Question: After setting the new themes, AChartEngine no longer respects the default background coming from the themes. I made several attempts to resolve this without success. What do I need to do?
Settings from 'styles.xml':
'''
res/values/styles.xml: <style name="AppTheme" parent="android:Theme.Holo.Light" />
res/values-v11/styles.xml: <style name="AppTheme" parent="android:Theme.Light" />
'''
Part of the Manifest:
'''
<application
...
android:theme="@style/AppTheme" >
'''
Example code:
'''
XYMultipleSeriesDataset dataset = new XYMultipleSeriesDataset();
dataset.addSeries(timeSeries);
XYMultipleSeriesRenderer renderer = new XYMultipleSeriesRenderer();
renderer.setAxesColor(Color.GRAY);
renderer.setAxisTitleTextSize(16);
renderer.setChartTitle(label);
renderer.setChartTitleTextSize(20);
renderer.setGridColor(Color.GRAY);
renderer.setLabelsColor(Color.LTGRAY);
renderer.setLabelsTextSize(15);
renderer.setLegendTextSize(15);
renderer.setMargins(new int[] {
20, 30, 15, 0
});
renderer.setPointSize((float) 5.0);
renderer.setShowGrid(true);
renderer.setXLabels(10);
renderer.setXTitle(getString(R.string.txt_datum));
renderer.setYLabels(10);
renderer.setYTitle(MyPreferenceActivity.getWaehrung());
renderer.setZoomButtonsVisible(true);
int[] colors = new int[] {
Color.RED
};
PointStyle[] pointStyles = new PointStyle[] {
PointStyle.POINT
};
for (int i = 0; i < colors.length; i++) {
XYSeriesRenderer tempRenderer = new XYSeriesRenderer();
tempRenderer.setColor(colors[i]);
tempRenderer.setPointStyle(pointStyles[i]);
renderer.addSeriesRenderer(tempRenderer);
}
GraphicalView graphicalView = ChartFactory.getTimeChartView(this,
dataset, renderer, null);
layout.addView(graphicalView, new LayoutParams(LayoutParams.FILL_PARENT,
LayoutParams.FILL_PARENT));
'''
Resulting image. Where does the incorrect black background come from?

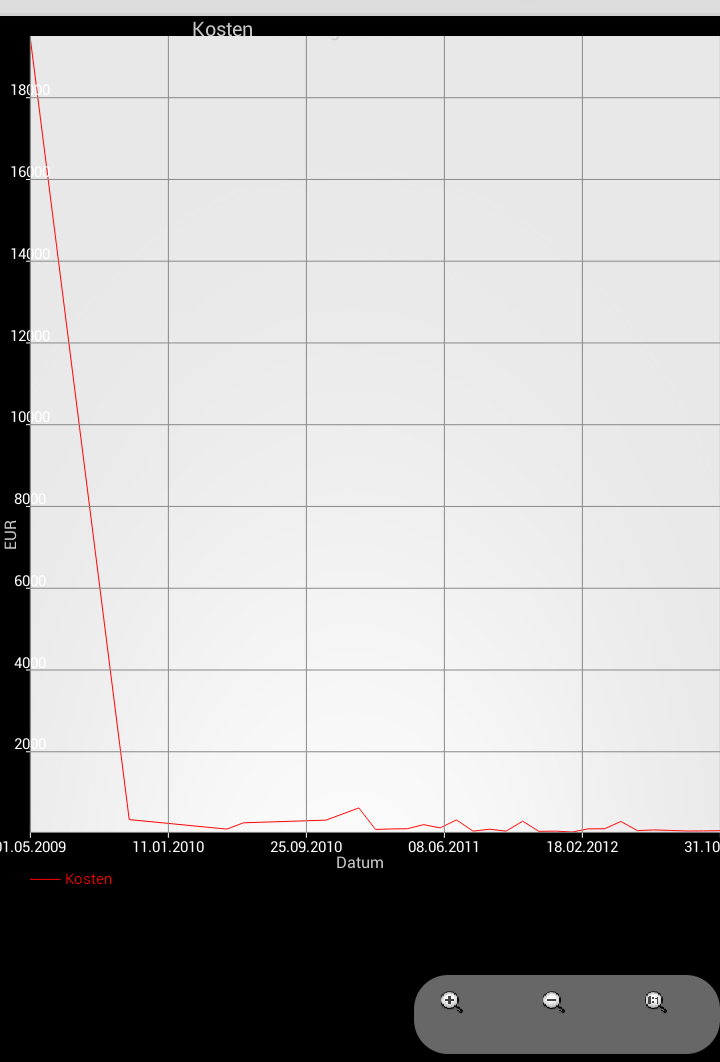
Answer: yes, may be it is a bug, AChartEngine does no longer respect the default background coming from the themes. possible solution is to set margin color.
'''
renderer.setMarginsColor(Color.WHITE);
'''
see
<URL>.